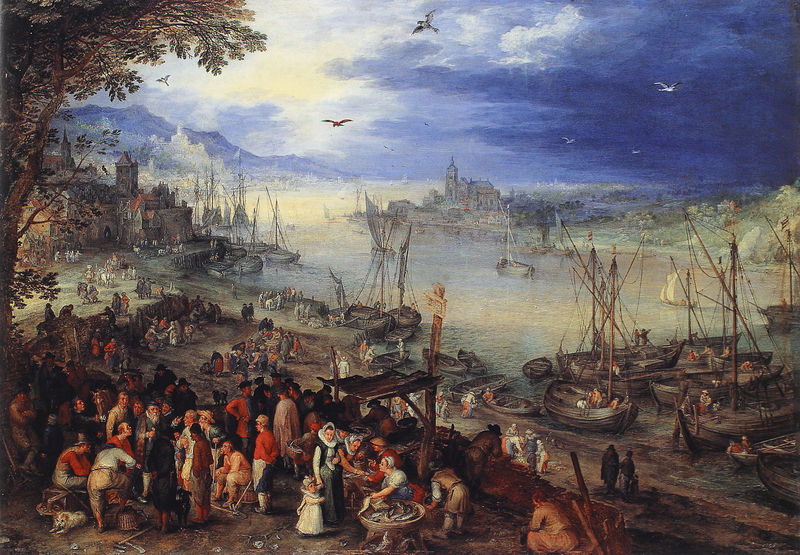
Titel: Fischmarkt am Ufer eines Flusses
Künstler: Jan Brueghel d. Ä.
Institution: München, Bayrische Staatsgemäldesammlungen
Schlagwörter: blau, gemälde, himmel, wolken, fluss, landschaft, menschen, stadt, ufer, häuser, vögel, kanal, kirche, kind, mutter, boot, boote, handel, schiff, schiffe, ort, segelschiff, dorf, markt, hafen, kähne, masten, möwen, steg, bucht, fische, schifffahrt